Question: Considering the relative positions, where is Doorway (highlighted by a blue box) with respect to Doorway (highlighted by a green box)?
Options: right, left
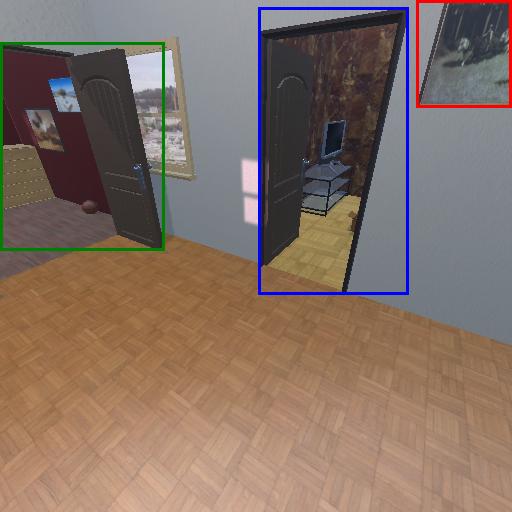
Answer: right